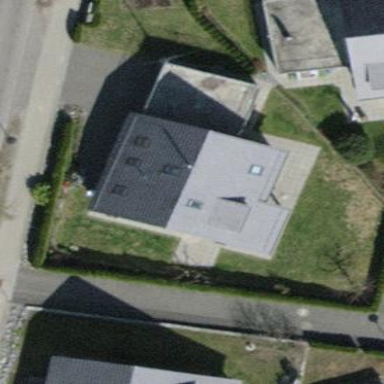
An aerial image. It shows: Detached building with gabled roof.